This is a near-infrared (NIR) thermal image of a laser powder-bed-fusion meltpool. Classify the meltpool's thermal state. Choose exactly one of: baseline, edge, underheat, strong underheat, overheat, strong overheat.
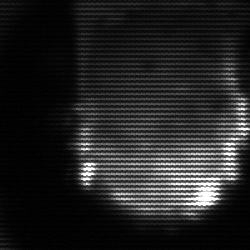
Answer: baseline